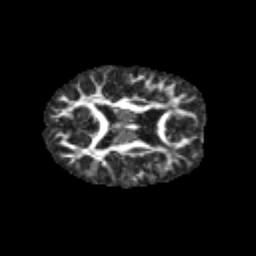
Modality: FA
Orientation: axial
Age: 12
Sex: male
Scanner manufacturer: siemens
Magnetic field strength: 3 T
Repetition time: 3.8 s
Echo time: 0.07 s